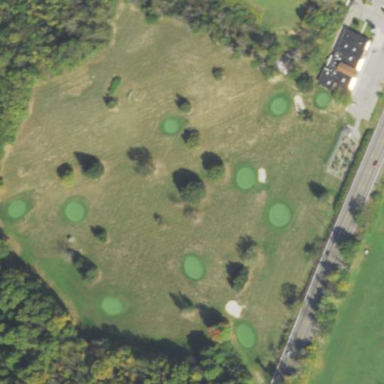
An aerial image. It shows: Golf course surrounded by greenery.